Interaction volume radius: 5 \u00c5
Interaction volume height: 40 \u00c5
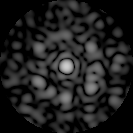
Disorder parameter: 0.7799